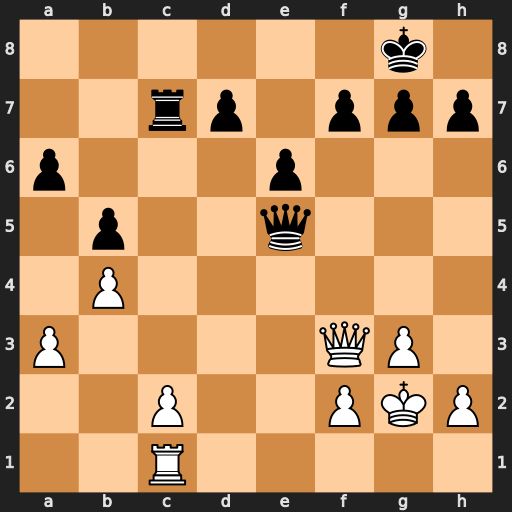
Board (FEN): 6k1/2rp1ppp/p3p3/1p2q3/1P6/P4QP1/2P2PKP/2R5
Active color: w
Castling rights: -
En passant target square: -
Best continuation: Qa8+ Rc8 Qxc8#